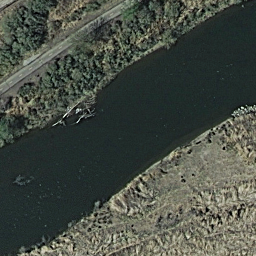
Label: river